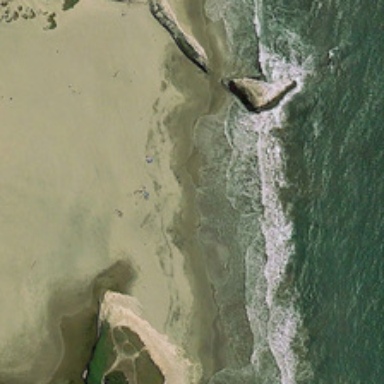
There are rocks on the beach .